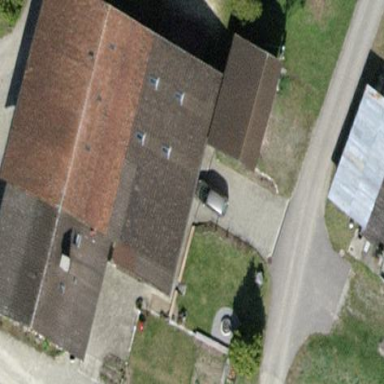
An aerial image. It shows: Farm building with gabled roof.